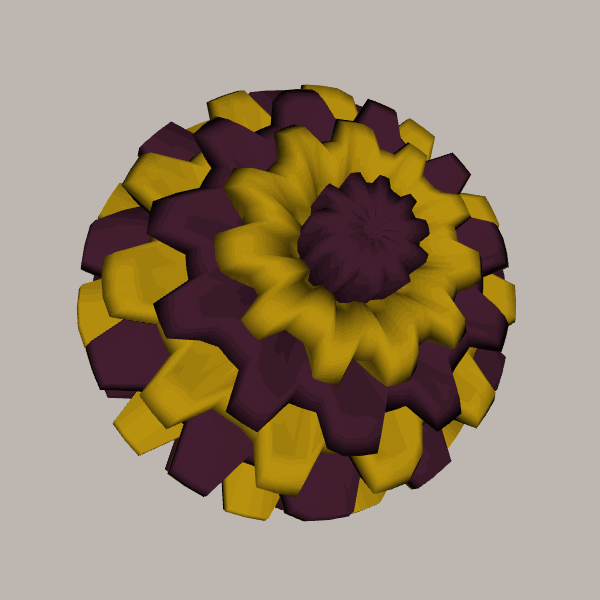
Background: light